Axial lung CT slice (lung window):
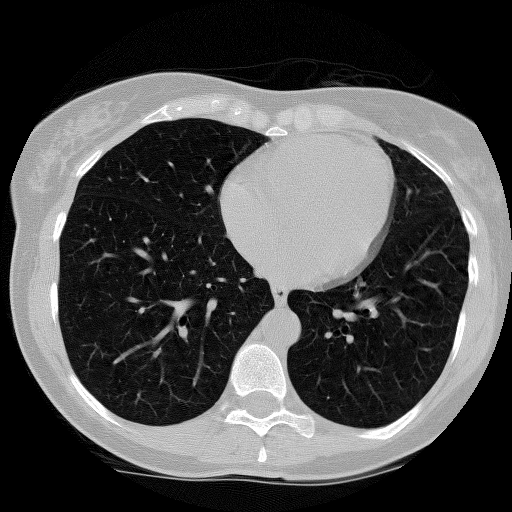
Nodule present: no